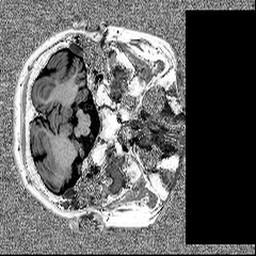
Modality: MP2RAGE
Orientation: axial
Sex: female